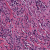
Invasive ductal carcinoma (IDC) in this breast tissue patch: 1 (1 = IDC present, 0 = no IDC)